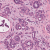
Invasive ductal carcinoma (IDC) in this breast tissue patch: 0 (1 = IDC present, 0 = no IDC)